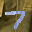
Label: 7